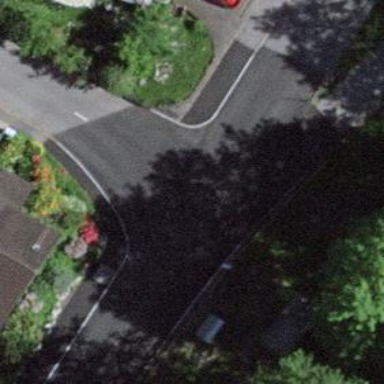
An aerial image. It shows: Paved residential road.